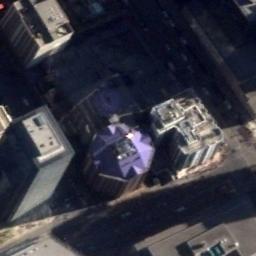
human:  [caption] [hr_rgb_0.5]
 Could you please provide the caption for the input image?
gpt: The church with a blue roof is next to some buildings .

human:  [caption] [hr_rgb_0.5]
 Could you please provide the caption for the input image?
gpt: A church with a blue roof, Surrounded by buildings and roads with many cars .

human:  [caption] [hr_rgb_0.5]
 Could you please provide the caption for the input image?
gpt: This is a white basilica .

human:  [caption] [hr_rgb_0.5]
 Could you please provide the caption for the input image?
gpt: The church with a purple roof is between other buildings .

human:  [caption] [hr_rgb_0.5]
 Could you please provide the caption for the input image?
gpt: A church with a purple roof by the roadside .